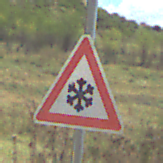
Verkehrszeichen: SchneeOderEisglaette
Umgebung: Outdoor, Nature
Tageszeit: Midday
Wetter: PartlyCloudy
Licht: Natural
Jahreszeit: Autumn
Kontrast: HighContrast